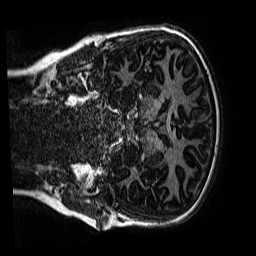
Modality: MP2RAGE
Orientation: coronal
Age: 11
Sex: male
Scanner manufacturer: siemens
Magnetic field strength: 3 T
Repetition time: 4 s
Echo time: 0.00299 s